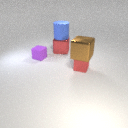
large red metal cube to the left of small red metal cube